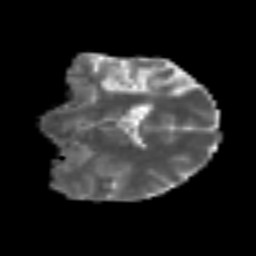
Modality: MD
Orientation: coronal
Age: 39
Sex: female
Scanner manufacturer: siemens
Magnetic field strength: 3 T
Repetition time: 6.1 s
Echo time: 0.101 s